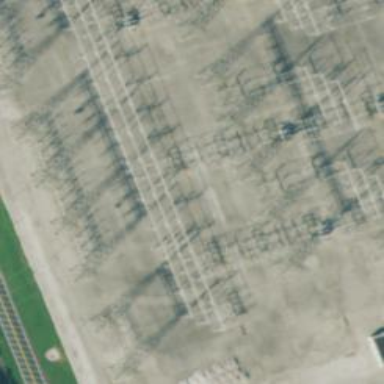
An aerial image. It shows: Switch used for power control.